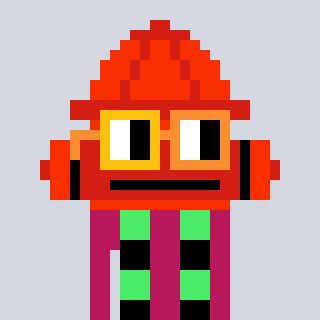
a pixel art character with square yellow and orange glasses, a fire hydrant-shaped head and a darkpink-colored body on a cool background